Question: I asked <URL> before about how to pass a data array to a fragment shader for coloring a terrain, and it was suggested I could use a texture's RGBA values.
I'm now stuck trying to work out how I would also use the 'yzw' values. This is my fragment shader code:
'''
vec4 data = texture2D(texture, vec2(verpos.x / 32.0, verpos.z / 32.0));
float blockID = data.x;
vec4 color;
if (blockID == 1.0) {
color = vec4(0.28, 0.52, 0.05, 1.0);
}
else if (blockID == 2.0) {
color = vec4(0.25, 0.46, 0.05, 1.0);
}
else if (blockID == 3.0) {
color = vec4(0.27, 0.49, 0.05, 1.0);
}
gl_FragColor = color;
'''
This works fine, however as you can see it's only using the float from the 'x'-coordinate. If it was also using the 'yzw' coordinates the texture size could be reduced to 16x16 instead of 32x32 (four times smaller).
The aim of this is to create a voxel-type terrain, where each 'block' is 1x1 in space coordinates and is colored based on the blockID. Looks like this:

Outside of GLSL this would be simple, however with no ability to store which blocks have been computed I'm finding this difficult. No doubt, I'm over thinking things and it can be done with some simple math.
---
Code based on Wagner Patriota's answer:
'''
vec2 pixel_of_target = vec2( verpos.xz * 32.0 - 0.5 ); // Assuming verpos.xz == uv_of_target ?
// For some reason mod() doesn't support integers so I have to convert it using int()
int X = int(mod(pixel_of_target.y, 2.0) * 2.0 + mod(pixel_of_target.x, 2.0));
// Gives the error "Index expression must be constant"
float blockID = data[ X ];
'''
About the error, I <URL> about that before which actually led to me asking this one. :P
Any ideas? Thanks! :)
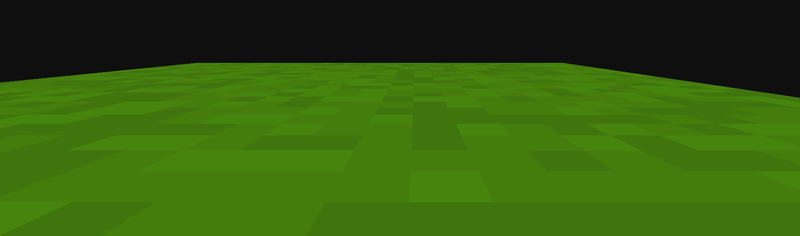
Answer: The idea is to replace:
'''
float blockID = data.x;
'''
By
'''
float blockID = data[ X ];
'''
Where 'X' is a integer that allows you to pick the R, G, B or A from your 16x16 data image.
The thing is how to calculate 'X' in function of your UV?
Ok, you have a target image (32x32) and the data image (16x16). So let's do:
'''
ivec pixel_of_target = ivec( uv_of_target * 32.0 - vec2( 0.5 ) ); // a trick!
'''
Multiplying your UV with the texture dimesions (32 in this case) you find the exact pixel. The -0.5 is necessary because you are trying "to find a pixel from a texture". And of course the texture has interpolated values between the "center of the pixels". You need the exact center of the pixel...
Your 'pixel_of_target' is an 'ivec' (integers) and you can identify exactly where you are drawing! So the thing now is to identify (based on the pixel you are drawing) which channel you should get from the 16x16 texture.
'''
int X = ( pixel_of_target.y % 2 ) * 2 + pixel_of_target.x % 2;
float blockID = data[ X ]; // party on!
'''
This expression above allows you to pick up the correct index 'X' based on the target pixel! On your "data texture" 16x16 map your (R,G,B,A) to (top-left, top-right, bottom-left, bottom-right) of every group of 4 pixels on your target (or maybe upside-down if you prefer... you can figure it out)
Because you are using WebGL, some details should be changed. I did this and it worked.
'''
vec2 pixel_of_target = vTextureCoord * 32.0 + vec2( 0.5 ); // the signal changed!
int _x = int( pixel_of_target.x );
int _y = int( pixel_of_target.y );
int X = mod( _y, 2 ) * 2 + mod( _x, 2 );
'''
I used this for my test:
'''
if ( X == 0 )
gl_FragColor = vec4( 1.0, 0.0, 0.0, 1.0 );
else if ( X == 1 )
gl_FragColor = vec4( 0.0, 1.0, 0.0, 1.0 );
else if ( X == 2 )
gl_FragColor = vec4( 0.0, 0.0, 1.0, 1.0 );
else if ( X == 3 )
gl_FragColor = vec4( 1.0, 0.0, 1.0, 1.0 );
'''
My image worked perfectly fine:

Here i zommed with Photoshop to see the deatails of the pixels.
PS1: Because I am not familiar with WebGL, I could not run WebGL in Chrome, I tried with Firefox, and I didn't find the mod() function either... So I did:
'''
int mod( int a, int b )
{
return a - int( floor( float( a ) / float( b ) ) * float( b ) );
}
'''
PS2: I don't know why I had to sum vec2( 0.5 ) instead of subtract. WebGL is a little bit different. It probably has this shift. I don't know... It just works.